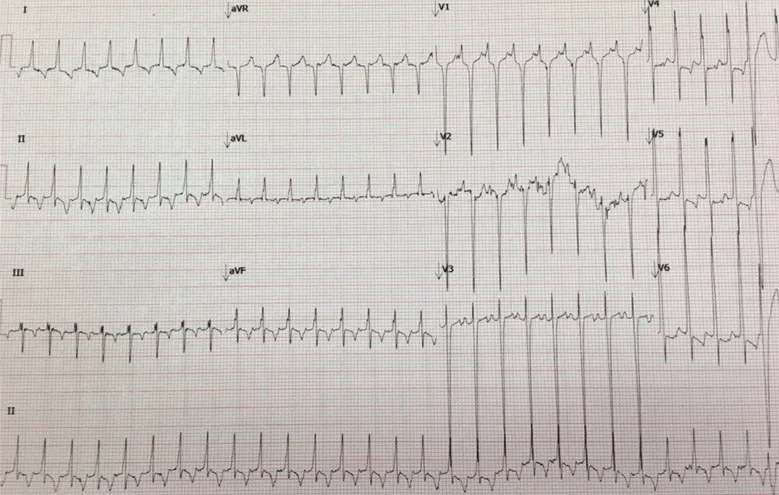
Supraventricular tachycardia (SVT) with a long RP interval was recorded on electrocardiogram (ECG). Positive P-waves are seen in V1.
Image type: electrography (ekg)